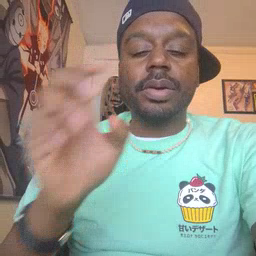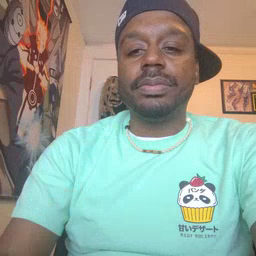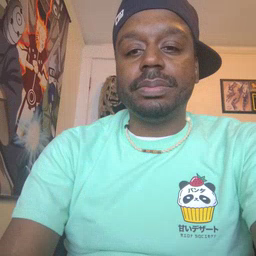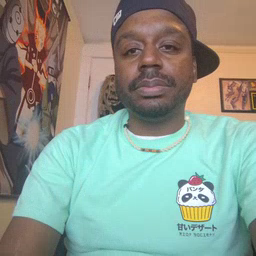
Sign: brown